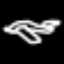
Label: airplane